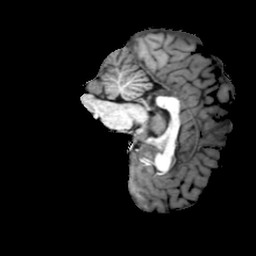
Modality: T1w
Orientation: sagittal
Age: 21
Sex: female
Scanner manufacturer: philips
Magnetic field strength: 3 T
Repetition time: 0.0082 s
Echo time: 0.0037 s